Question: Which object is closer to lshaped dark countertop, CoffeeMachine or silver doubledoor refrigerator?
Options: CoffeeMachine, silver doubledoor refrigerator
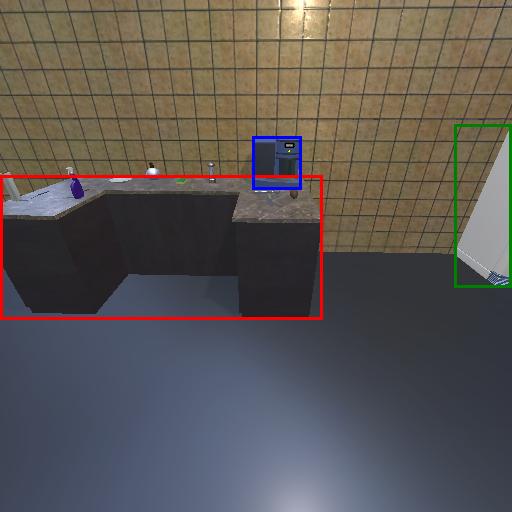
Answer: CoffeeMachine